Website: home-depot
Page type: address-validator
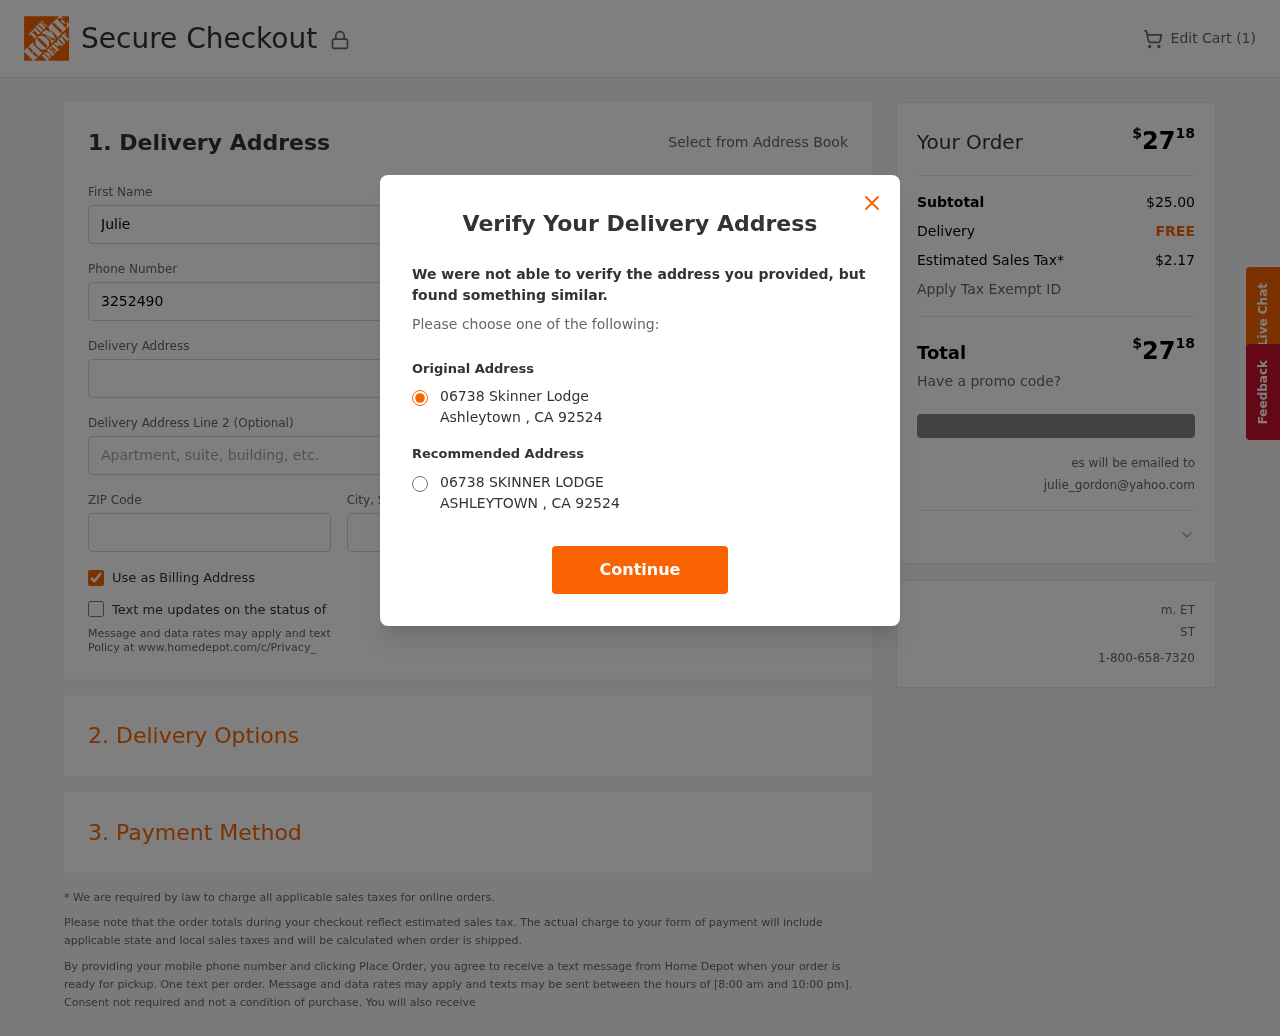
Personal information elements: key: PII_CITY
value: Ashleytown
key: PII_EMAIL
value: julie_gordon@yahoo.com
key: PII_POSTCODE
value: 92524
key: PII_STATE_ABBR
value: CA
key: PII_STREET
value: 06738 Skinner Lodge
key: PII_FIRSTNAME
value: Julie
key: PII_LASTNAME
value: Gordon
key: PII_PHONE
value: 3252490397
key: PII_CITY_STATE
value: Ashleytown, CA
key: PII_STREET_ALT
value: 06738 SKINNER LODGE
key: PII_CITY_ALT
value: ASHLEYTOWN
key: PII_POSTCODE_FULL
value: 92524
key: PII_POSTCODE_NUMERIC
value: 92524
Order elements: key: ORDER_NUM_ITEMS
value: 1
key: ORDER_TOTAL
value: $2718
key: ORDER_SUBTOTAL
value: $25.00
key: ORDER_SHIPPING_COST
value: FREE
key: ORDER_TAX
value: $2.17